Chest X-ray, PA view. Patient: 53 years old, sex M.
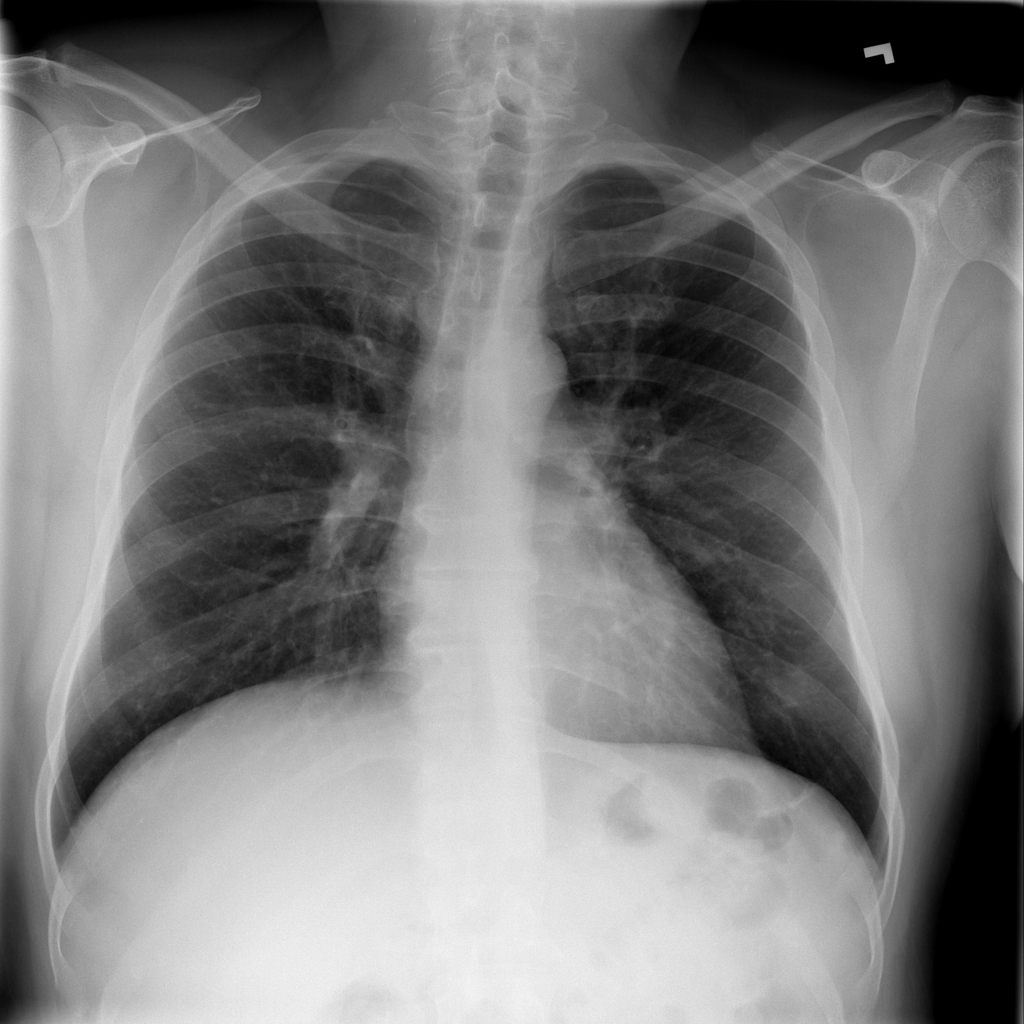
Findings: No Finding